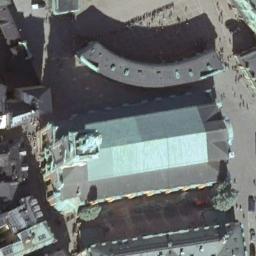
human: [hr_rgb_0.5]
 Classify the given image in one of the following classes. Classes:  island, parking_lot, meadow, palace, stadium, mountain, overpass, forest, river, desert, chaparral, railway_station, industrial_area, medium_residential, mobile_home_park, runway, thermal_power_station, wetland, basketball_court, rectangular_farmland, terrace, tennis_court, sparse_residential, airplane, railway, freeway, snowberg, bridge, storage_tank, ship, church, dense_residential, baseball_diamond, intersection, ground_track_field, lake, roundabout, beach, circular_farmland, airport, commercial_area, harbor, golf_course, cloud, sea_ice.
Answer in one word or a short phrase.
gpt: church